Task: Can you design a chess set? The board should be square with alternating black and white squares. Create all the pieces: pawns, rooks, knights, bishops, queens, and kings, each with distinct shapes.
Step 5384:
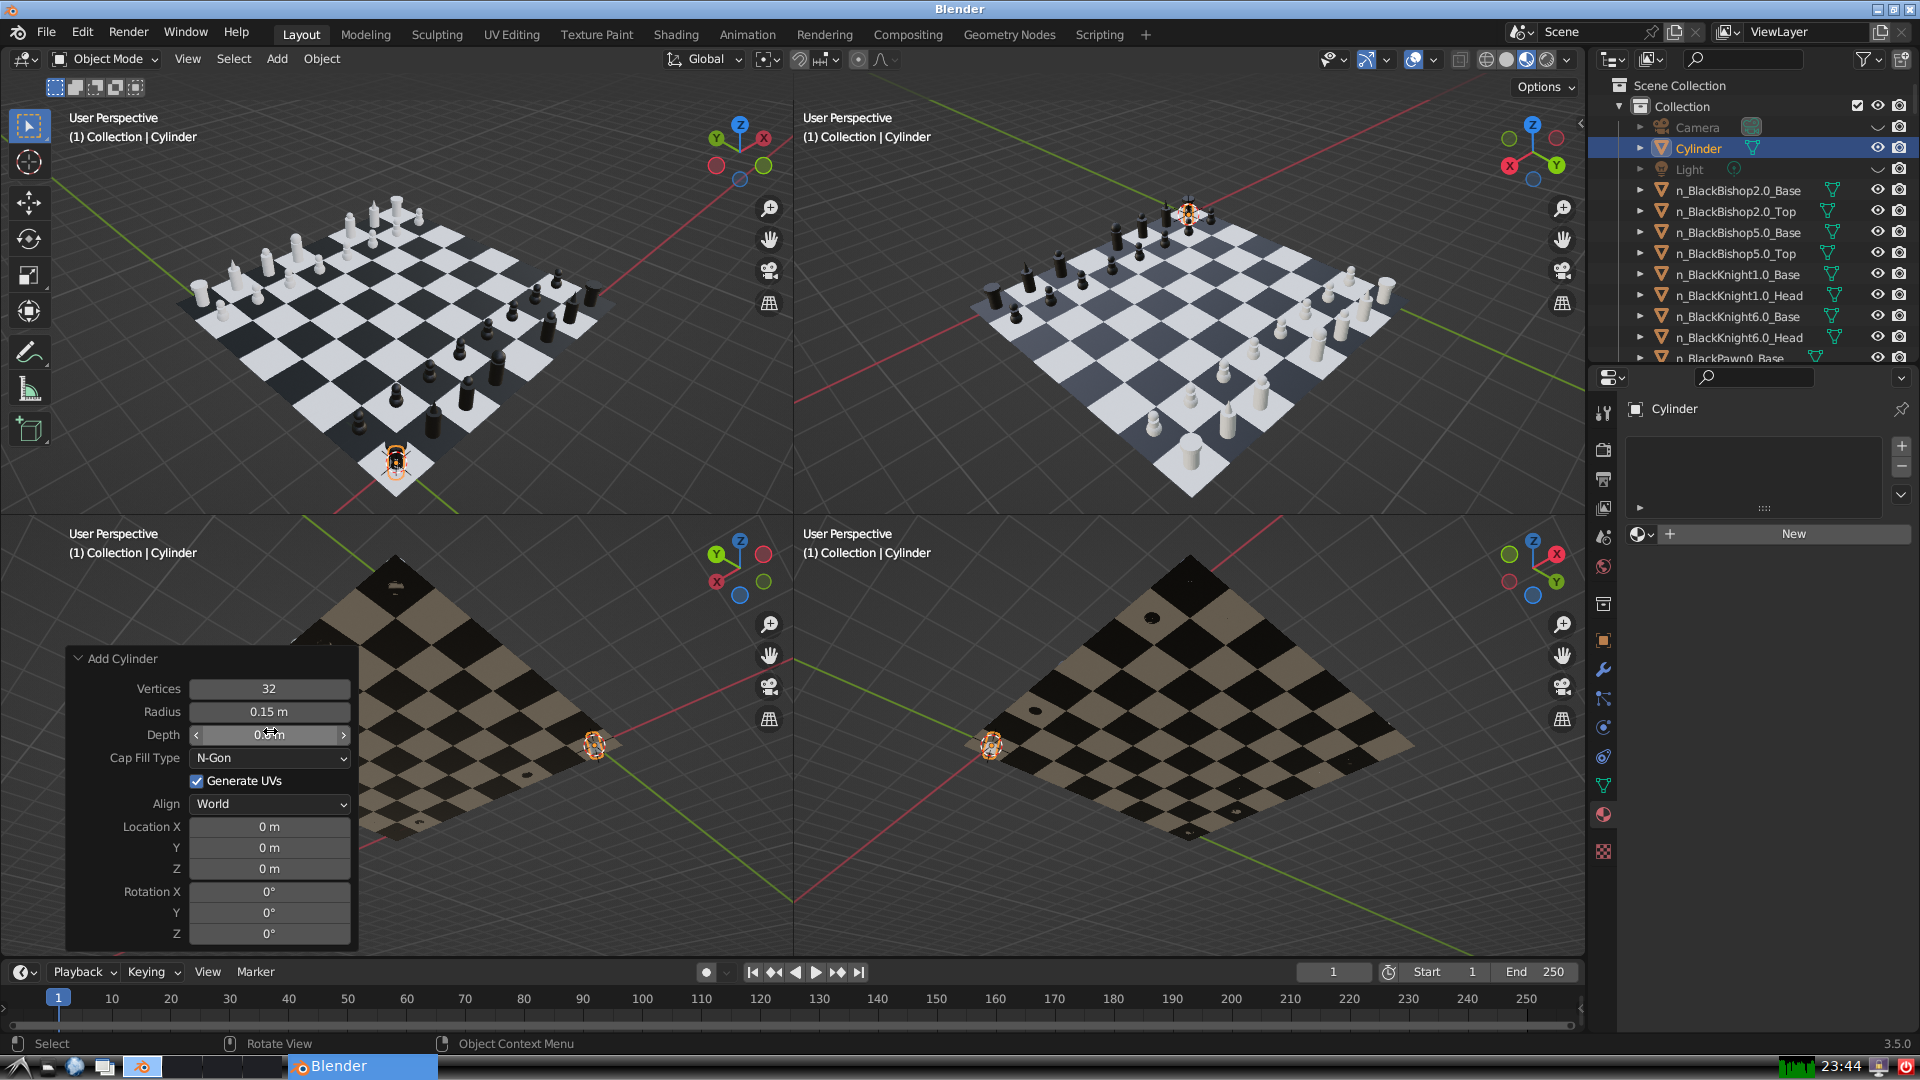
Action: {"mouse_move": [270, 824]}